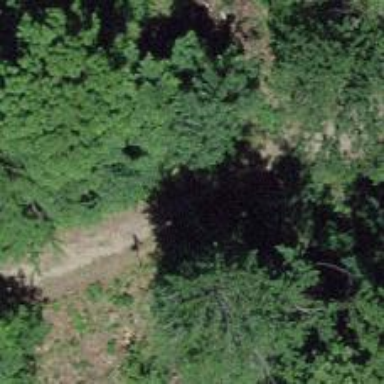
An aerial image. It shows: Path.